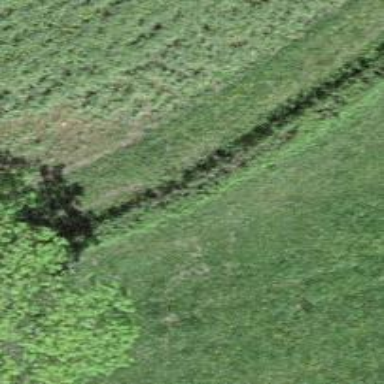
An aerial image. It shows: Hedge barrier.